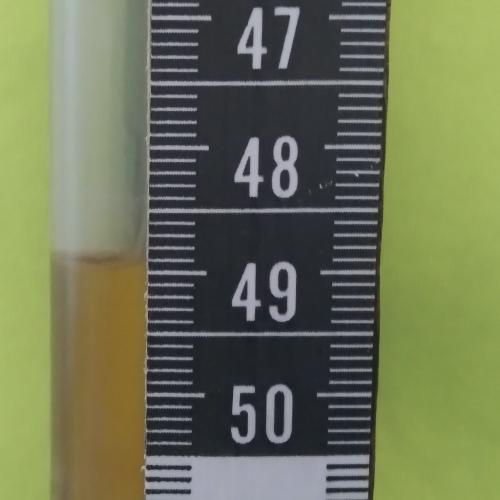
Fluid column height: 48.9 cm